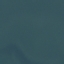
Land use / land cover: SeaLake